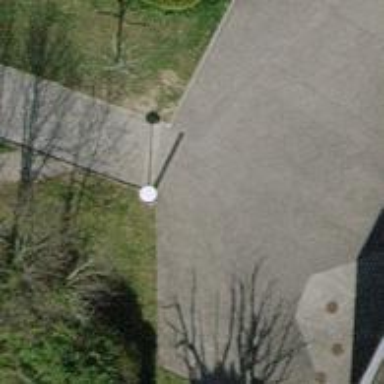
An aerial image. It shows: Support pole.